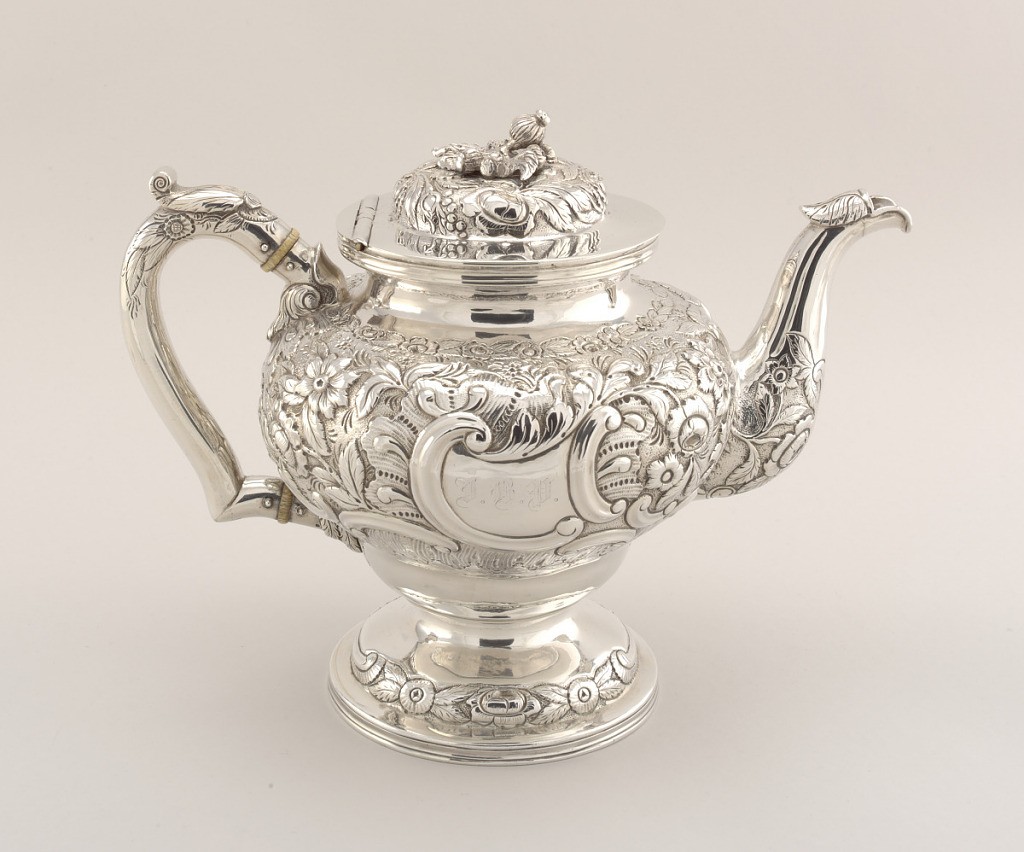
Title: Teapot
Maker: Samuel Kirk & Son, Baltimore, Maryland, USA, 1815 - 1979
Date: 1830–1846
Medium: silver, ivory
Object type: teapot
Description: Teapot (a) of inverted pear form repoussé and chased with rococo scrolls and flowers. Two ivory rings on handle. Applied floral finial on hinged lid. Part of a tea set with urn and lid (b, e), creamer (c), and covered sugar bowl (d) of various dates.